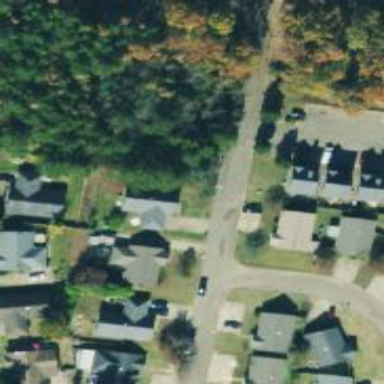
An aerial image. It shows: Driveway leading to service road.